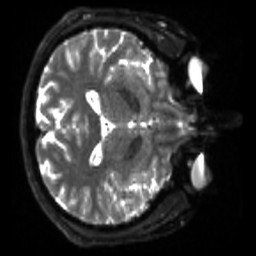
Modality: sbref
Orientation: axial
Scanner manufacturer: siemens
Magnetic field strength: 3 T
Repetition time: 4 s
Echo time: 0.0594 s